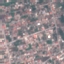
Land use / land cover: Residential